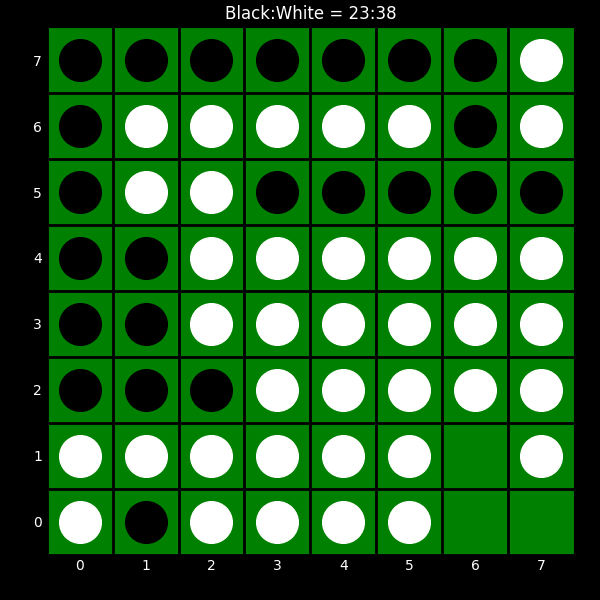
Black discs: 23
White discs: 38